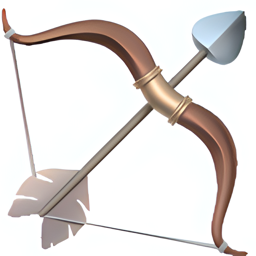
Name: bow and arrow
Emoji: 🏹
Group: Objects
Sub-group: tool